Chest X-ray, AP view. Patient: 51 years old, sex M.
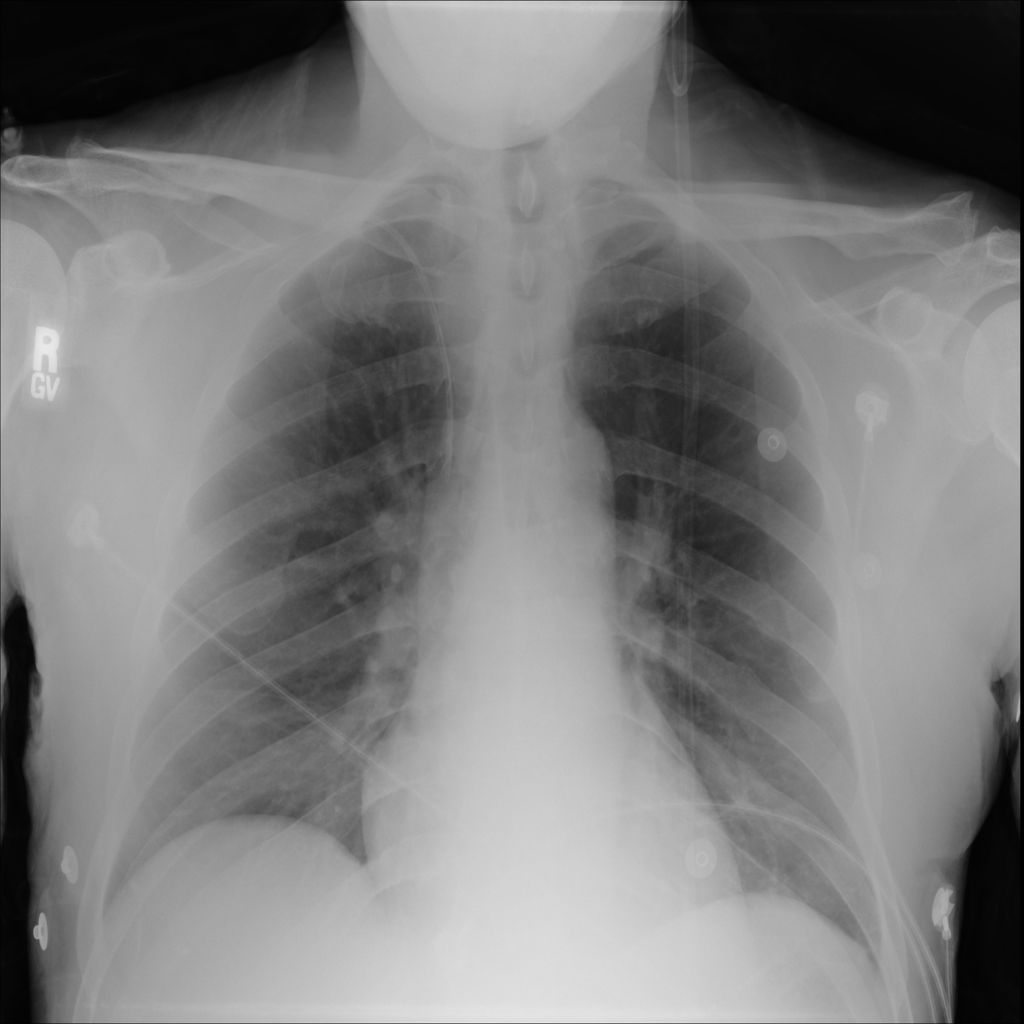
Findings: No Finding